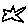
Label: star